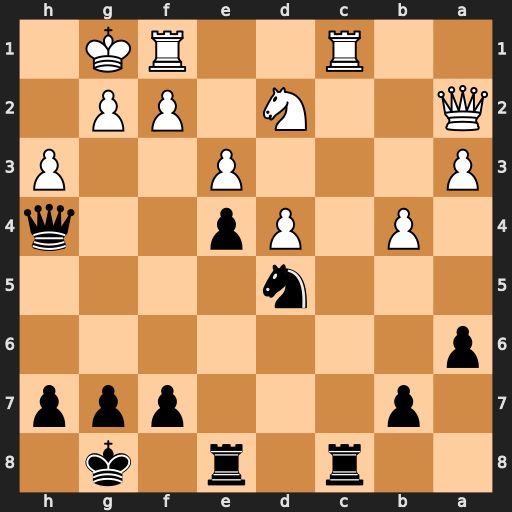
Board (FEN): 2r1r1k1/1p3ppp/p7/3n4/1P1Pp2q/P3P2P/Q2N1PP1/2R2RK1
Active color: b
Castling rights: -
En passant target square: -
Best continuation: Nc3 Rxc3 Rxc3